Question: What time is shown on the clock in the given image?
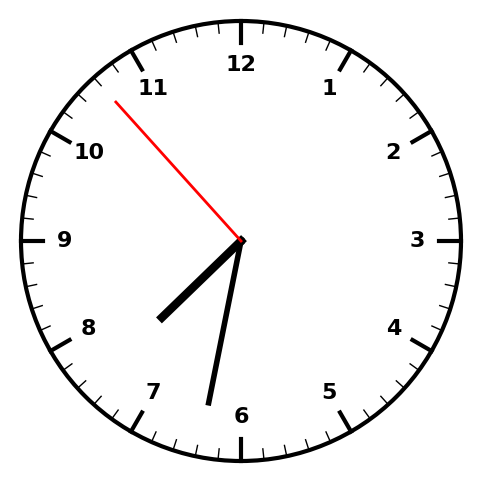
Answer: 07:31:53